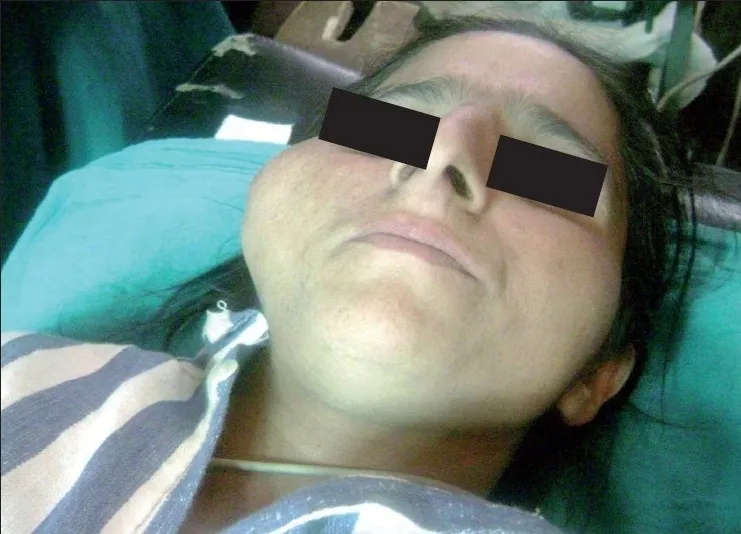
A firm mass measuring 5 x 3 x 2 cm in size in the right zygomatic region.
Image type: medical_photograph (skin_photograph)